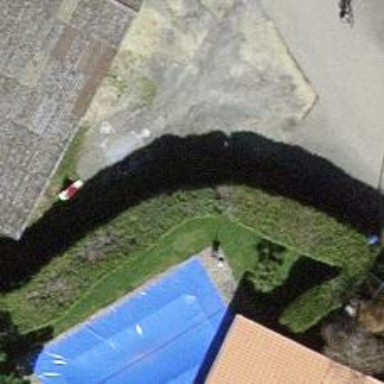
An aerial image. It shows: Hedge barrier.